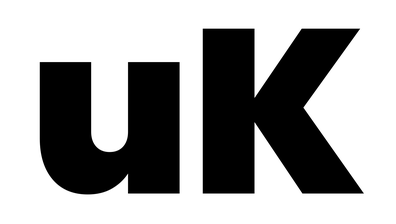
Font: Poppins-Black